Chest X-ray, AP view. Patient: 50 years old, sex M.
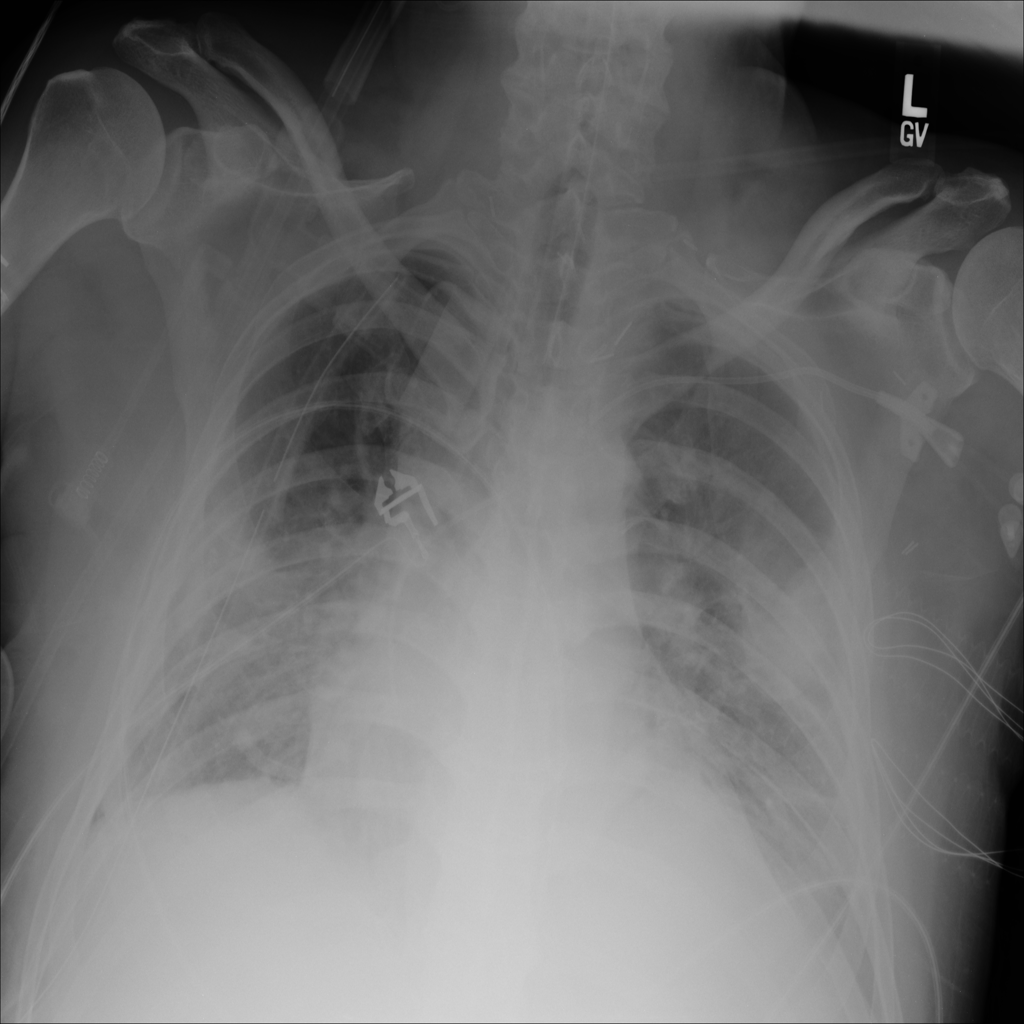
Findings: Atelectasis, Mass, Nodule